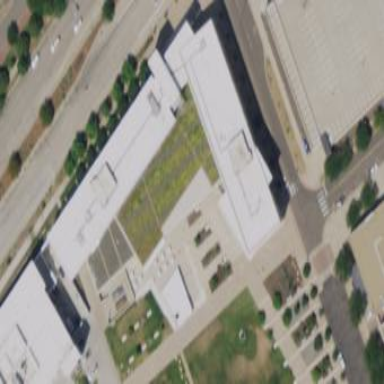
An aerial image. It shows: Building with grass roof.